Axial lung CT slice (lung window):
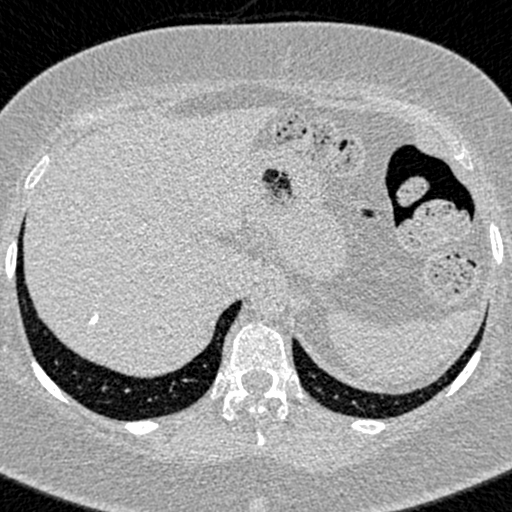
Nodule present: no